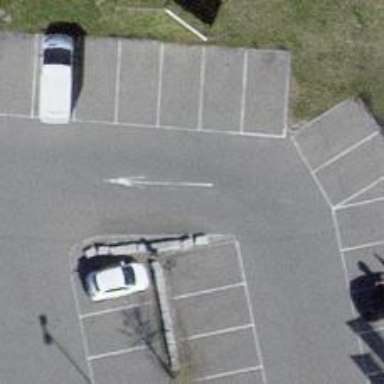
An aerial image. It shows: Parking aisle designated as service road.